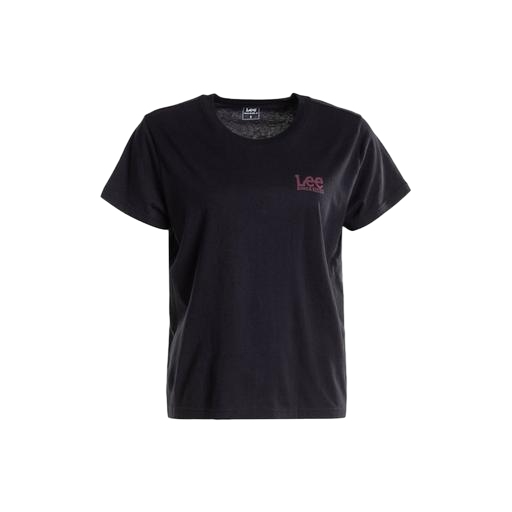
less graphic tee, multicolor le t-shirt, black le easy t-shirt, white background